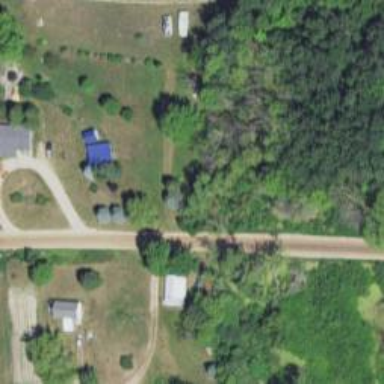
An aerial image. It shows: Unclassified road.